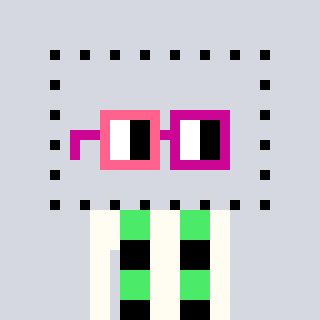
a pixel art character with square pink and red glasses, a void-shaped head and a grayscale-colored body on a cool background